Question: I'm trying to use android sdk and eclipse on Ubuntu 12.04. It sees my device, but doesn't recognize. What could be the problem?
The error looks like this:

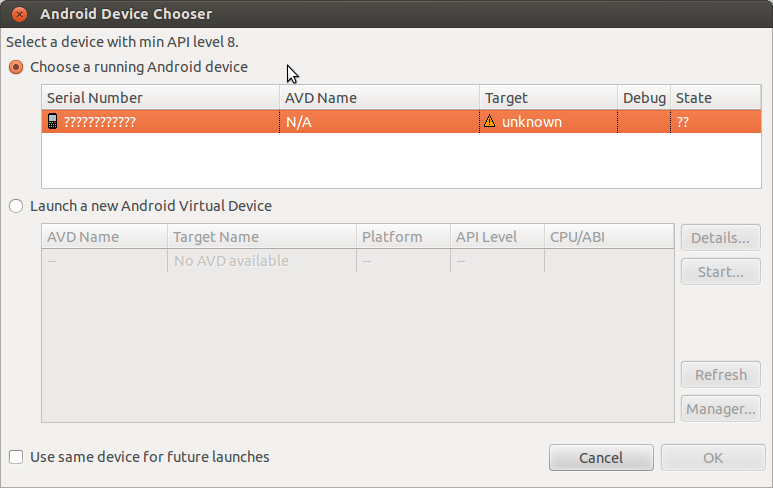
Answer: From .. <URL>
If you're developing on Ubuntu Linux, you need to add a udev rules file that contains a USB configuration for each type of device you want to use for development. In the rules file, each device manufacturer is identified by a unique vendor ID, as specified by the ATTR{idVendor} property. For a list of vendor IDs, see USB Vendor IDs, below. To set up device detection on Ubuntu Linux:
'''
Log in as root and create this file: /etc/udev/rules.d/51-android.rules.
Use this format to add each vendor to the file:
SUBSYSTEM=="usb", ATTR{idVendor}=="0bb4", MODE="0666", GROUP="plugdev"
In this example, the vendor ID is for HTC. The MODE assignment specifies read/write permissions, and GROUP defines which Unix group owns the device node.
Note: The rule syntax may vary slightly depending on your environment. Consult the udev documentation for your system as needed. For an overview of rule syntax, see this guide to writing udev rules.
Now execute:
chmod a+r /etc/udev/rules.d/51-android.rules
'''